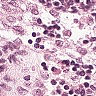
Metastatic tissue present: no